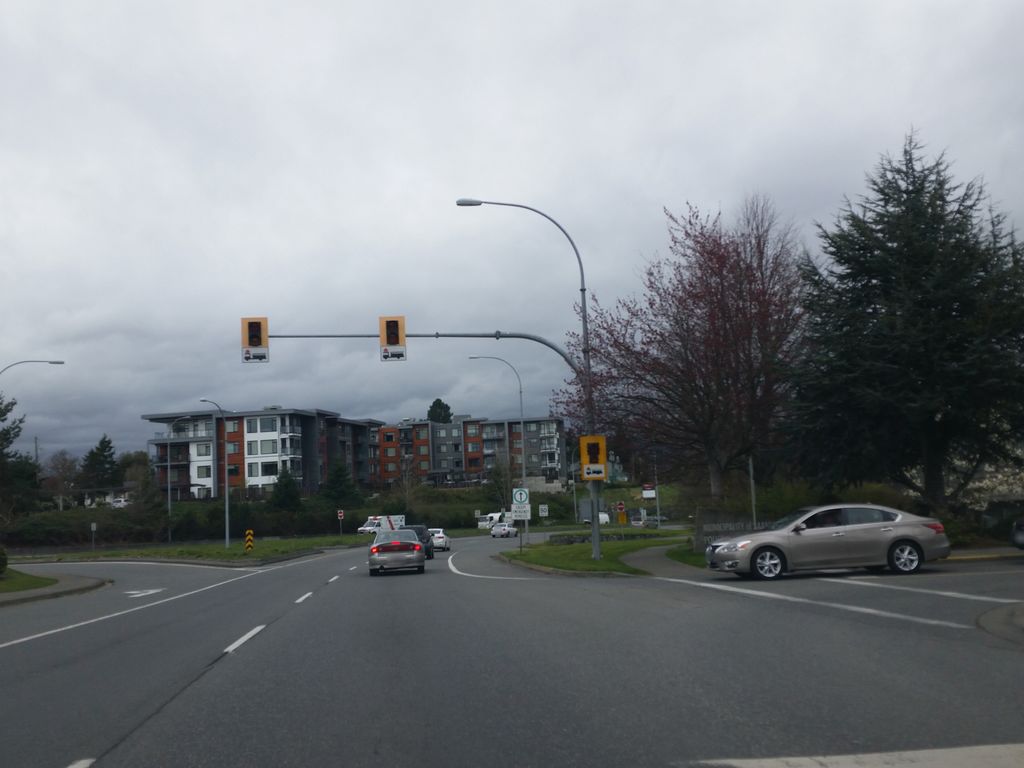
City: victoria